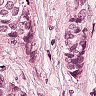
Metastatic tissue present: yes